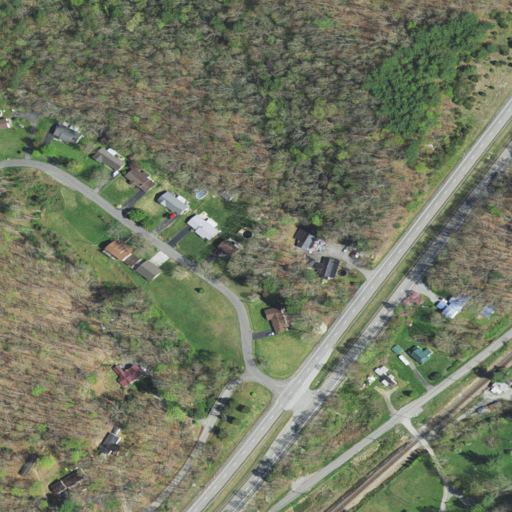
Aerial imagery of valley in Virginia named Hood Hollow containing deciduous forest, mixed forest, low intensity development, medium intensity development, open development, high intensity development, and grassland